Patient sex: F
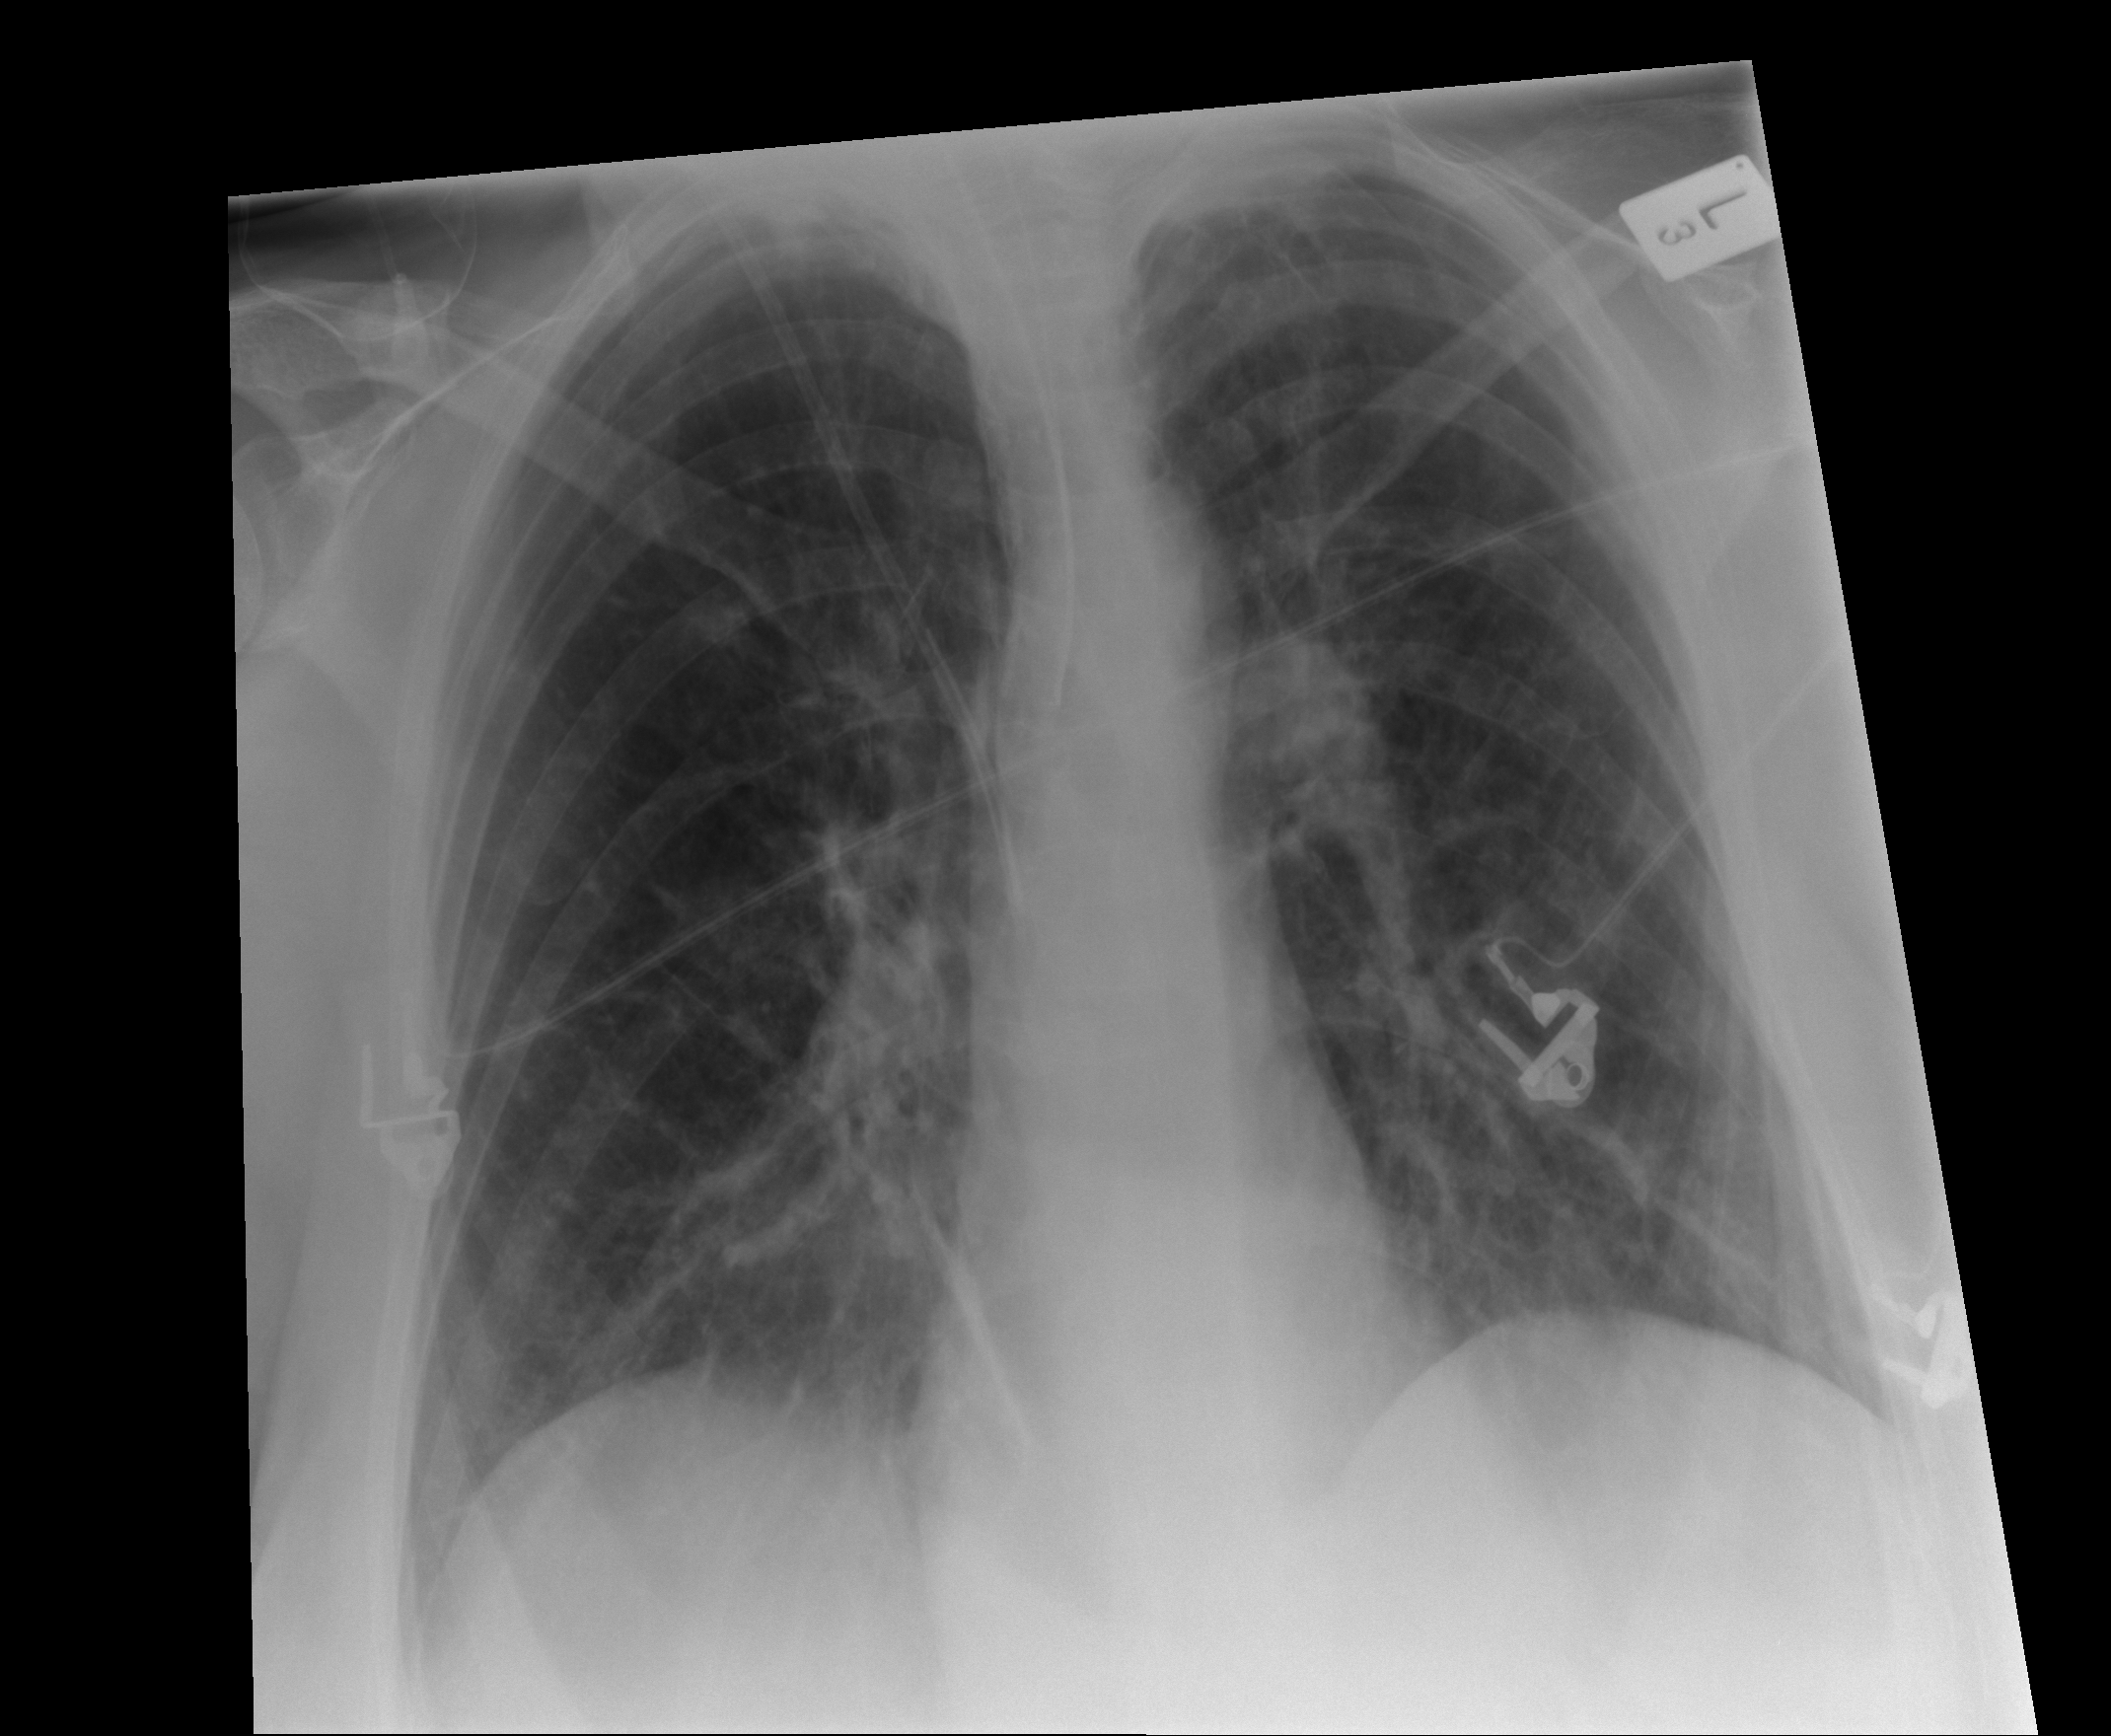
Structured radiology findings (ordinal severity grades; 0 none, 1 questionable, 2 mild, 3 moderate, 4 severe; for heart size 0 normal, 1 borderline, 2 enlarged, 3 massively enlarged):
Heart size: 0
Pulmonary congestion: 0
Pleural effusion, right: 0
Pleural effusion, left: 0
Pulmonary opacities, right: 0
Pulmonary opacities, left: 0
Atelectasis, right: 2
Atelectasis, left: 0